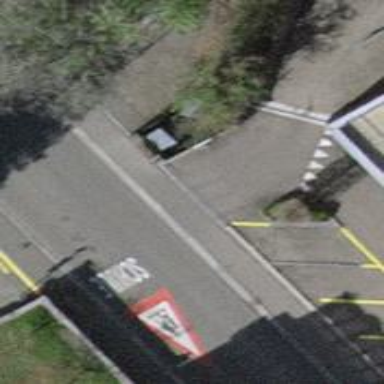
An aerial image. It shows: Unmarked crossing with traffic calming table.